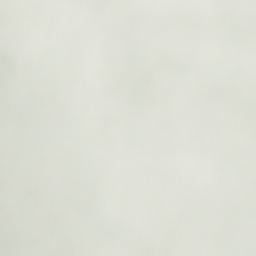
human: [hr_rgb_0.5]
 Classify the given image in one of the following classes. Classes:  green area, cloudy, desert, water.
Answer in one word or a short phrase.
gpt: cloudy